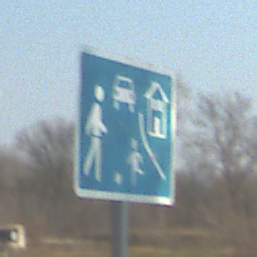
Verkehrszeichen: BeginnVerkehrsberuhigterBereich
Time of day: MorningAfternoon
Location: Outdoor (Suburban)
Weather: PartlyCloudy
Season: NotSpecified
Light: Natural